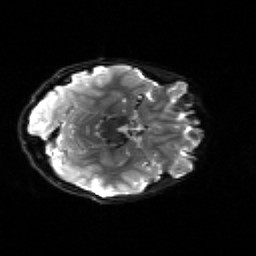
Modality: sbref
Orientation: axial
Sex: female
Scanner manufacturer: siemens
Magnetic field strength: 3 T
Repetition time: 5 s
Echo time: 0.071 s